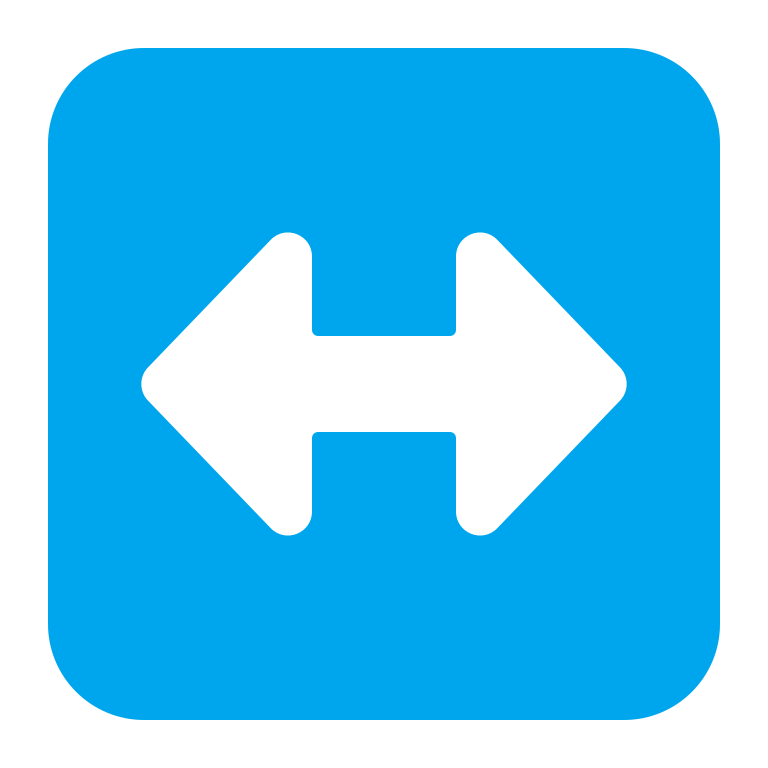
left right arrow flat